【题型】解答题　【知识点】向量　【难度】hard
如图所示：点 $O$ 是 $\triangle ABC$ 所在平面上一点，并且满足 $\overrightarrow{AO} = m\overrightarrow{AB} + n\overrightarrow{AC} (m, n \in R)$，已知 $AB = 6, AC = 2, \angle BAC = 60^\circ$．

$\textcircled{1}$ 若实数 $m = n = \dfrac{1}{3}$，求证：$O$ 是 $\triangle ABC$ 的重心；

$\textcircled{2}$ 若 $O$ 是 $\triangle ABC$ 的外心，求 $m, n$ 的值；

$\textcircled{3}$ 如果 $O$ 是 $\angle BAC$ 的平分线上某点，则当 $m + \dfrac{3}{n}$ 达到最小值时，求 $|\overrightarrow{AO}|$．
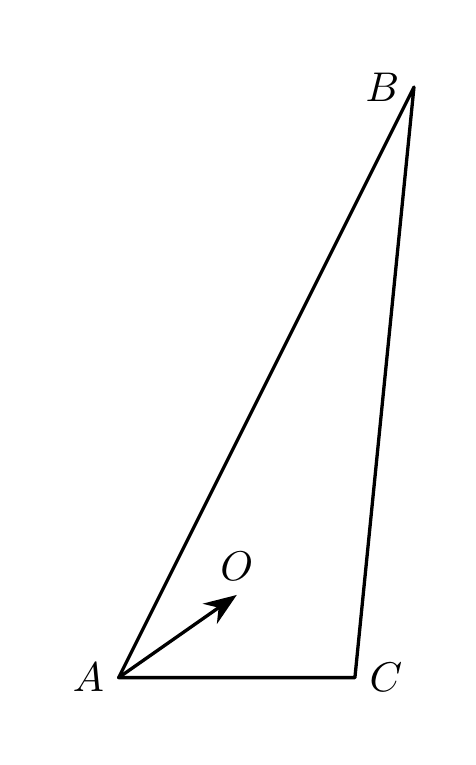
【解答】
【答案】 (1) 证明过程见解析； (2) $n = -\dfrac{1}{3}, m = \dfrac{5}{9}$； (3) $6\sqrt{3}$．

【知识点】 三角形的心的向量表示、数量积的运算律、根据向量关系判断三角形的心．

【分析】 (1) 运用平面向量加法的几何意义，结合共线向量的性质和三角形重心的性质进行证明即可； (2) 根据三角形外心的性质，结合平面向量数量积的运算性质和定义进行求解即可； (3) 根据三角形内心的性质，结合平面向量数量积的运算性质和定义进行求解即可．

【详解】 (1) 当实数 $m = n = \dfrac{1}{3}$ 时，设 $BC$ 的中点为 $D$，

由 $\overrightarrow{AO} = \dfrac{1}{3}\overrightarrow{AB} + \dfrac{1}{3}\overrightarrow{AC} \Rightarrow \overrightarrow{AO} = \dfrac{1}{3}(\overrightarrow{AO} + \overrightarrow{OB}) + \dfrac{1}{3}(\overrightarrow{AO} + \overrightarrow{OC}) \Rightarrow \overrightarrow{AO} = \overrightarrow{OB} + \overrightarrow{OC} = 2\overrightarrow{OD}$，

即 $\dfrac{|\overrightarrow{AO}|}{|\overrightarrow{OD}|} = 2$，所以 $O$ 是 $\triangle ABC$ 的重心；

(2) 设 $BA$ 的中点为 $E$，显然 $BA \perp OE$，

$\overrightarrow{AO} \cdot \overrightarrow{AB} = (\overrightarrow{AE} + \overrightarrow{EO}) \cdot \overrightarrow{AB} = \dfrac{1}{2}\overrightarrow{AB}^2 + \overrightarrow{EO} \cdot \overrightarrow{AB} = \dfrac{1}{2}\overrightarrow{AB}^2 = 18$，

由 $\overrightarrow{AO} = m\overrightarrow{AB} + n\overrightarrow{AC} \Rightarrow \overrightarrow{AO} \cdot \overrightarrow{AB} = m\overrightarrow{AB}^2 + n\overrightarrow{AC} \cdot \overrightarrow{AB} \Rightarrow 18 = 36m + n \cdot 6 \times 2 \times \dfrac{1}{2} \Rightarrow 6m + n = 3$，

设 $AC$ 的中点为 $F$，显然 $CA \perp OF$，

$\overrightarrow{AO} \cdot \overrightarrow{AC} = (\overrightarrow{AF} + \overrightarrow{FC}) \cdot \overrightarrow{AC} = \dfrac{1}{2}\overrightarrow{AC}^2 + \overrightarrow{FO} \cdot \overrightarrow{AC} = \dfrac{1}{2}\overrightarrow{AC}^2 = 2$，

由 $\overrightarrow{AO} = m\overrightarrow{AB} + n\overrightarrow{AC} \Rightarrow \overrightarrow{AO} \cdot \overrightarrow{AC} = m\overrightarrow{AB} \cdot \overrightarrow{AC} + n\overrightarrow{AC}^2 \Rightarrow 2 = m \cdot 6 \times 2 \times \dfrac{1}{2} + 4n \Rightarrow 3m + 2n = 1$，

即 $\begin{cases} 6m + n = 3 \\ 3m + 2n = 1 \end{cases} \Rightarrow n = -\dfrac{1}{3}, m = \dfrac{5}{9}$；
(3) 因为 $O$ 是 $\angle BAC$ 的平分线上某点，

所以 $\overrightarrow{AO} = \lambda \left( \dfrac{\overrightarrow{AB}}{|\overrightarrow{AB}|} + \dfrac{\overrightarrow{AC}}{|\overrightarrow{AC}|} \right) = \lambda \left( \dfrac{\overrightarrow{AB}}{6} + \dfrac{\overrightarrow{AC}}{2} \right) (\lambda > 0)$，

所以由 $\overrightarrow{AO} = m\overrightarrow{AB} + n\overrightarrow{AC} \Rightarrow m = \dfrac{1}{6}\lambda, n = \dfrac{1}{2}\lambda$，

由 $m + \dfrac{3}{n} = \dfrac{1}{6}\lambda + \dfrac{6}{\lambda} \ge 2\sqrt{\dfrac{1}{6}\lambda \cdot \dfrac{6}{\lambda}} = 2$，当且仅当 $\dfrac{1}{6}\lambda = \dfrac{6}{\lambda}$ 时取等号，即 $\lambda = 6$ 时取等号，

所以 $\overrightarrow{AO} = \overrightarrow{AB} + 3\overrightarrow{AC} \Rightarrow |\overrightarrow{AO}| = \sqrt{(\overrightarrow{AB} + 3\overrightarrow{AC})^2} = \sqrt{\overrightarrow{AB}^2 + 9\overrightarrow{AC}^2 + 6\overrightarrow{AB} \cdot \overrightarrow{AC}}$，

$\Rightarrow |\overrightarrow{AO}| = \sqrt{36 + 9 \times 4 + 6 \times 6 \times 2 \times \dfrac{1}{2}} = 6\sqrt{3}$．

【点睛】 关键点睛：运用三角形重心、外心、内心的性质是解题的关键．